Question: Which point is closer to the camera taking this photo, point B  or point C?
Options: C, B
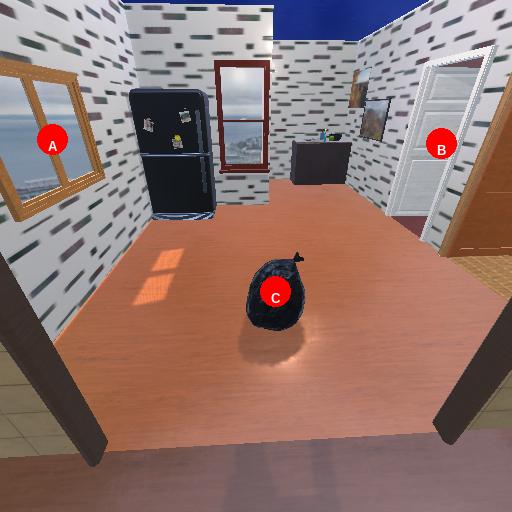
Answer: C